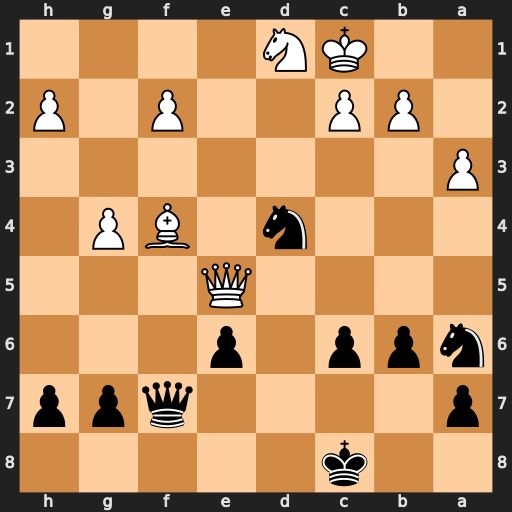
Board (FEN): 2k5/p4qpp/npp1p3/4Q3/3n1BP1/P7/1PP2P1P/2KN4
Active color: b
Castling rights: -
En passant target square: -
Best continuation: Qxf4+ Qxf4 Ne2+ Kd2 Nxf4